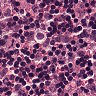
Metastatic tissue present: yes